Field crop: maize
Growth stage: 2
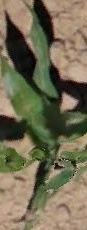
Species: maize